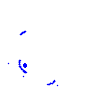
Particle: proton